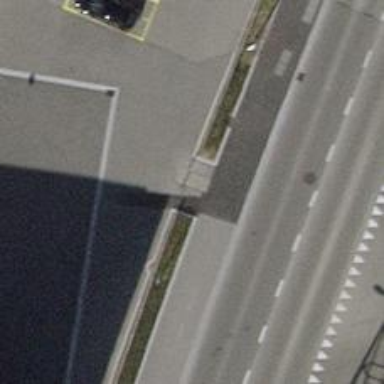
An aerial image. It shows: Bollard.